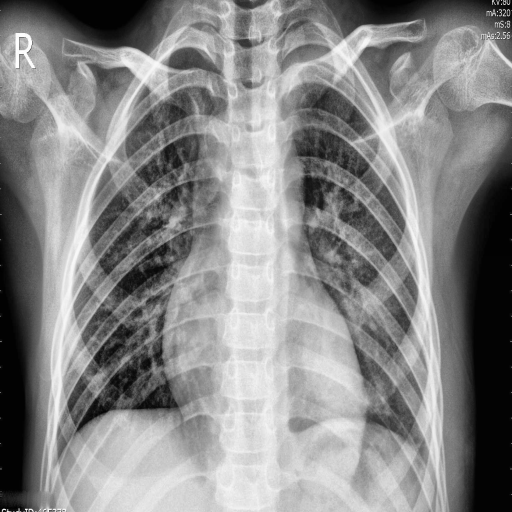
Finding: PNEUMONIA